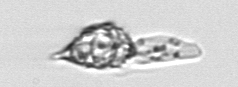
Label: Protoperidinium